Interaction volume radius: 10 \u00c5
Interaction volume height: 25 \u00c5
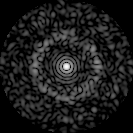
Disorder parameter: 0.8432